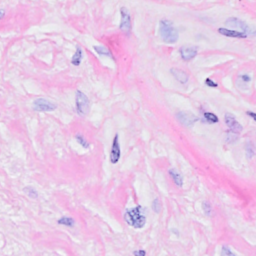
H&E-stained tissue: Breast